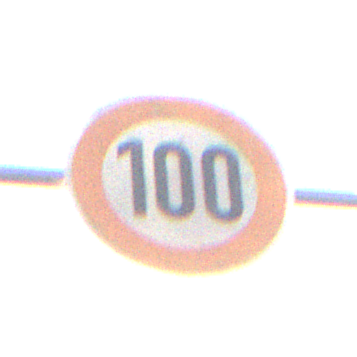
Verkehrszeichen: Geschwindigkeit100
Umgebung: Outdoor, Urban
Tageszeit: SunriseSunset
Wetter: PartlyCloudy
Licht: Natural
Jahreszeit: Autumn
Kontrast: HighContrast